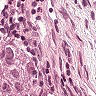
Metastatic tissue present: yes